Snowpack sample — Loveland Pass, Silver Plume, Colorado, USA (2/11/26, 12:00 PM MST)
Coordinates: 39.663, -105.886
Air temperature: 35 °F
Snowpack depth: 82 cm
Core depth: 40 cm
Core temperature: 23 °F
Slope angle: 13°, slope face: 12°
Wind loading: high
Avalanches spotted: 1
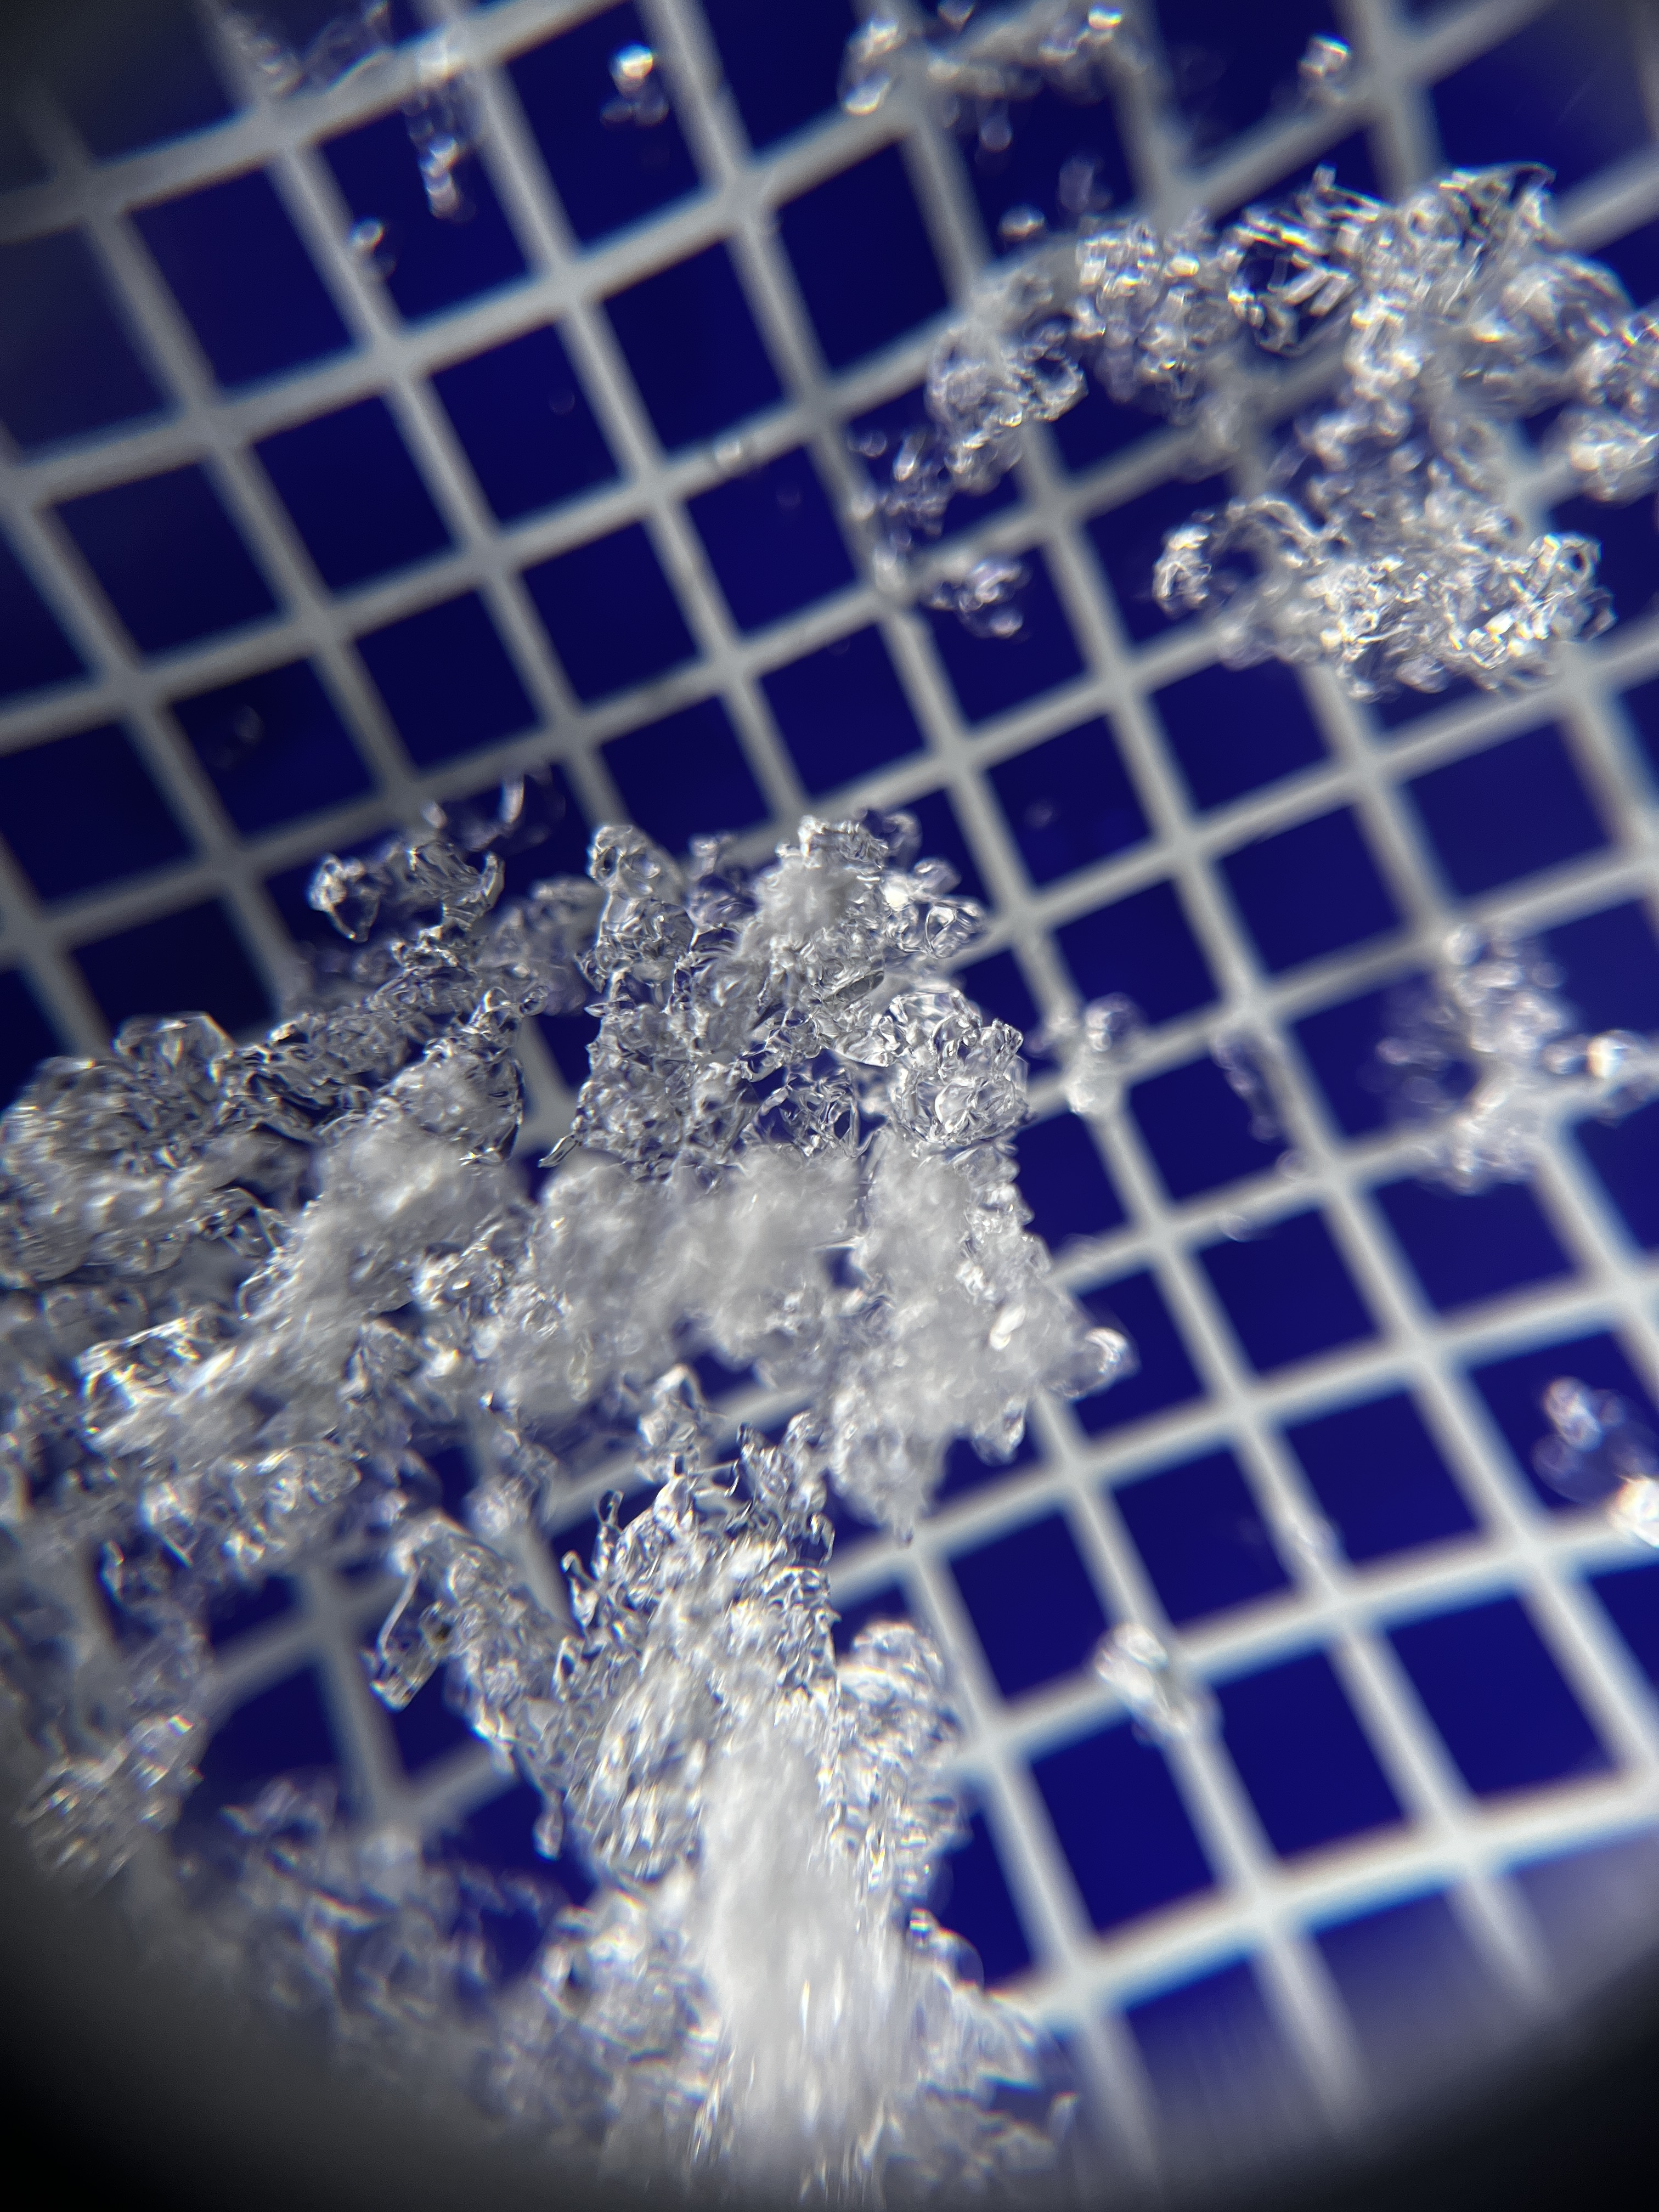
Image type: magnified_profile
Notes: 1 small avalanche spotted on the north side of the bowl, lots of wind loading